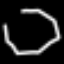
Label: octagon